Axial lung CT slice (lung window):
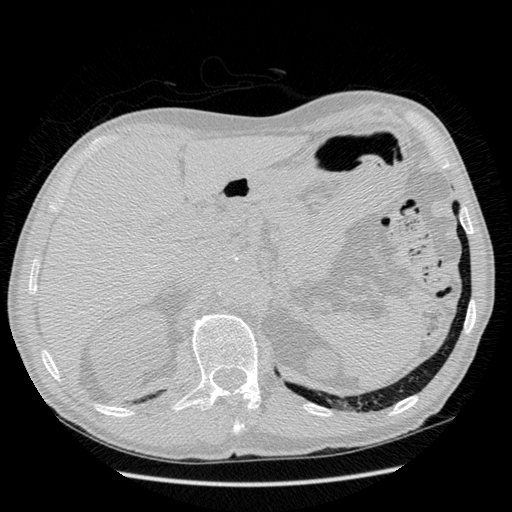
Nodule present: no